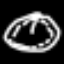
Label: clock